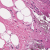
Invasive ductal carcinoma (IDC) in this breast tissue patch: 0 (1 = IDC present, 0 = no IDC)